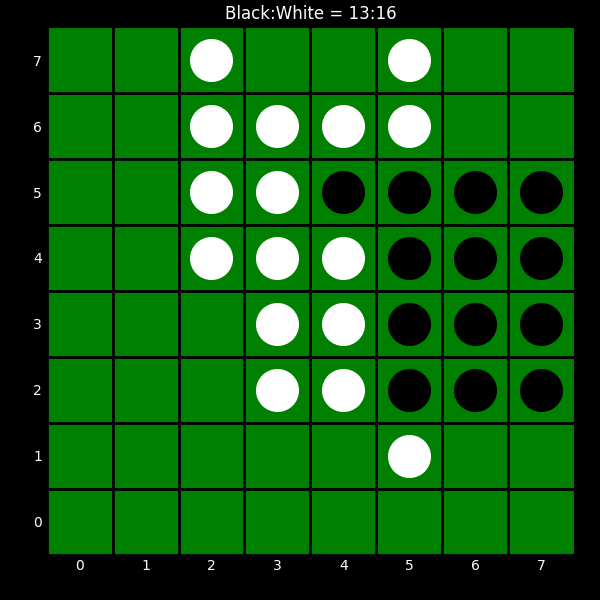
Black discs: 13
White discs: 16